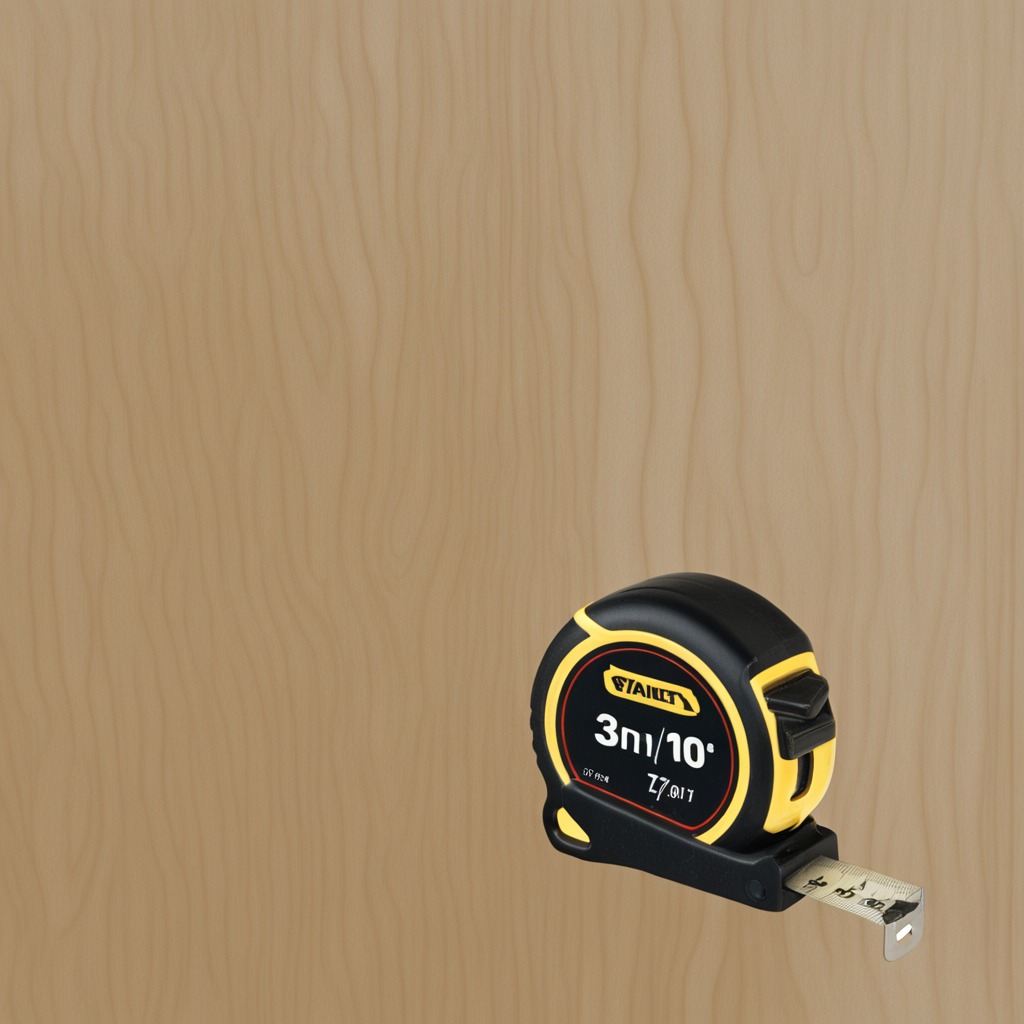
A measuring tape is lying on the plywood surface in a paint workshop.